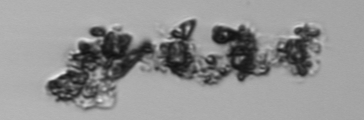
Label: Thalassiosira_TAG_external_detritus